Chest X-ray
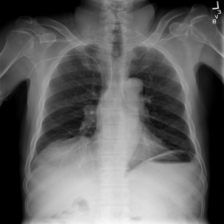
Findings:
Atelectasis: negative
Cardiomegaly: negative
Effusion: negative
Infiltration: negative
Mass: negative
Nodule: negative
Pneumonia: negative
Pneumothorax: negative
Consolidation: negative
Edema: negative
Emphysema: negative
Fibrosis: negative
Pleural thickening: negative
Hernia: negative